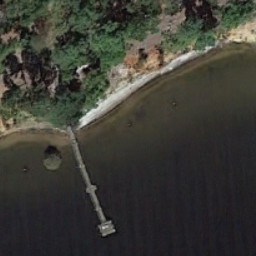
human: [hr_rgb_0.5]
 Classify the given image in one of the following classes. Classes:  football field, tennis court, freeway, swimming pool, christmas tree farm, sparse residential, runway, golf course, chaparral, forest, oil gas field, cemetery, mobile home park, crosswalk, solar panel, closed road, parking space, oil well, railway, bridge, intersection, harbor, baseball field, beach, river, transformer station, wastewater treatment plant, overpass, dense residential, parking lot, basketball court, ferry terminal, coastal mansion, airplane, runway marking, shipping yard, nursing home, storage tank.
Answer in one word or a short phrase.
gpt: ferry terminal